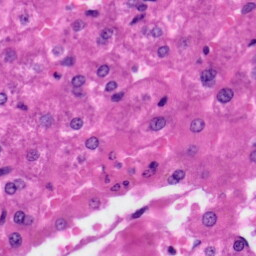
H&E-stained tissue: Liver